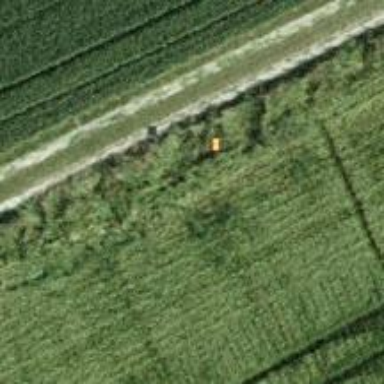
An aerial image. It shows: Pole supporting roof covering pipeline marker.